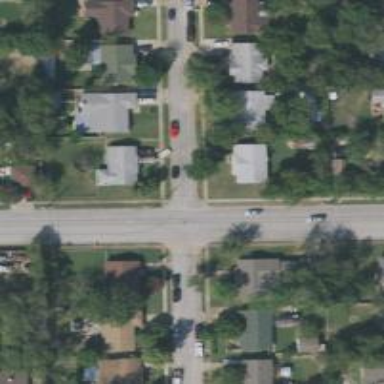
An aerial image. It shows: Residential road.